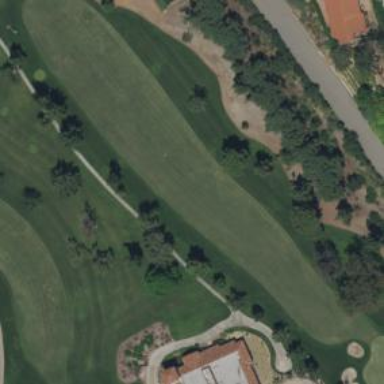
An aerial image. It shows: View of golf hole.